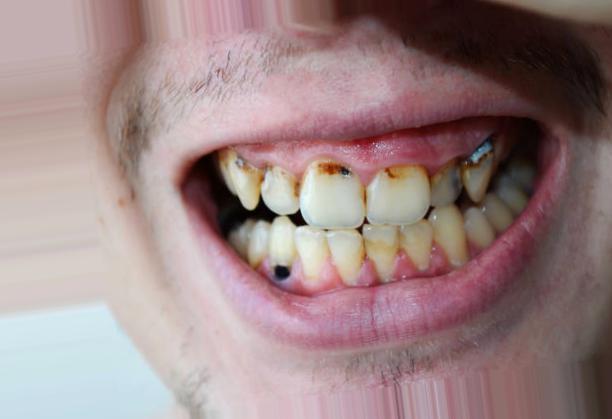
Condition: Caries